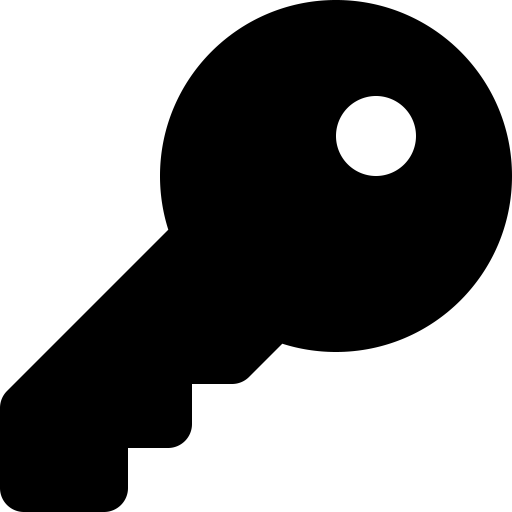
Tags: icon, FontAwesome, fa-icon, solid, key